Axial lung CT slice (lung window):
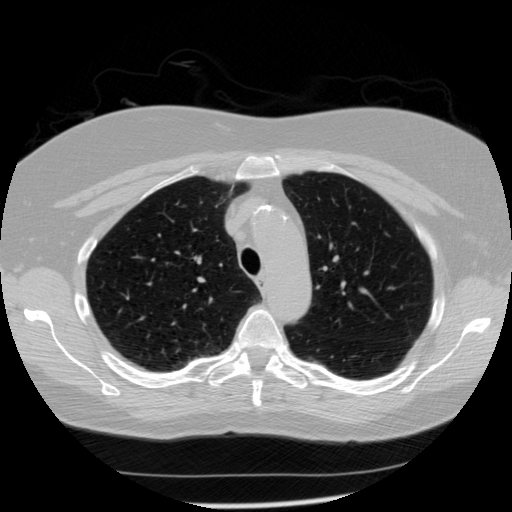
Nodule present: no